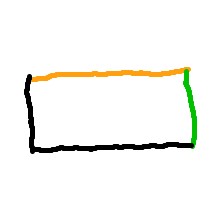
Shape: rectangle